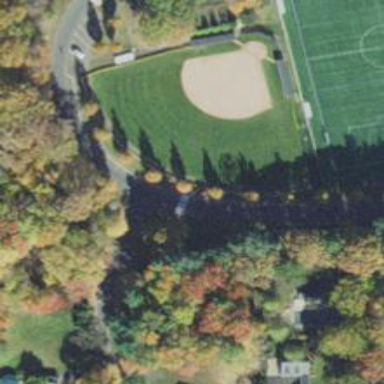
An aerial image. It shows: Softball pitch for leisure and sport activities.